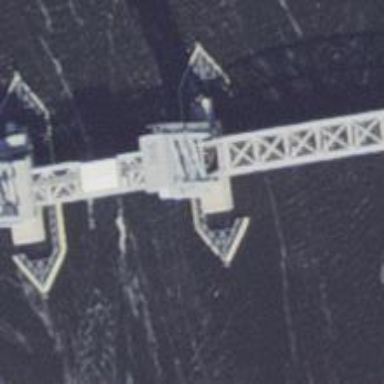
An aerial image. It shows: Movable lift bridge with railway track electrified by contact line.